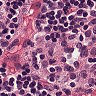
Metastatic tissue present: no